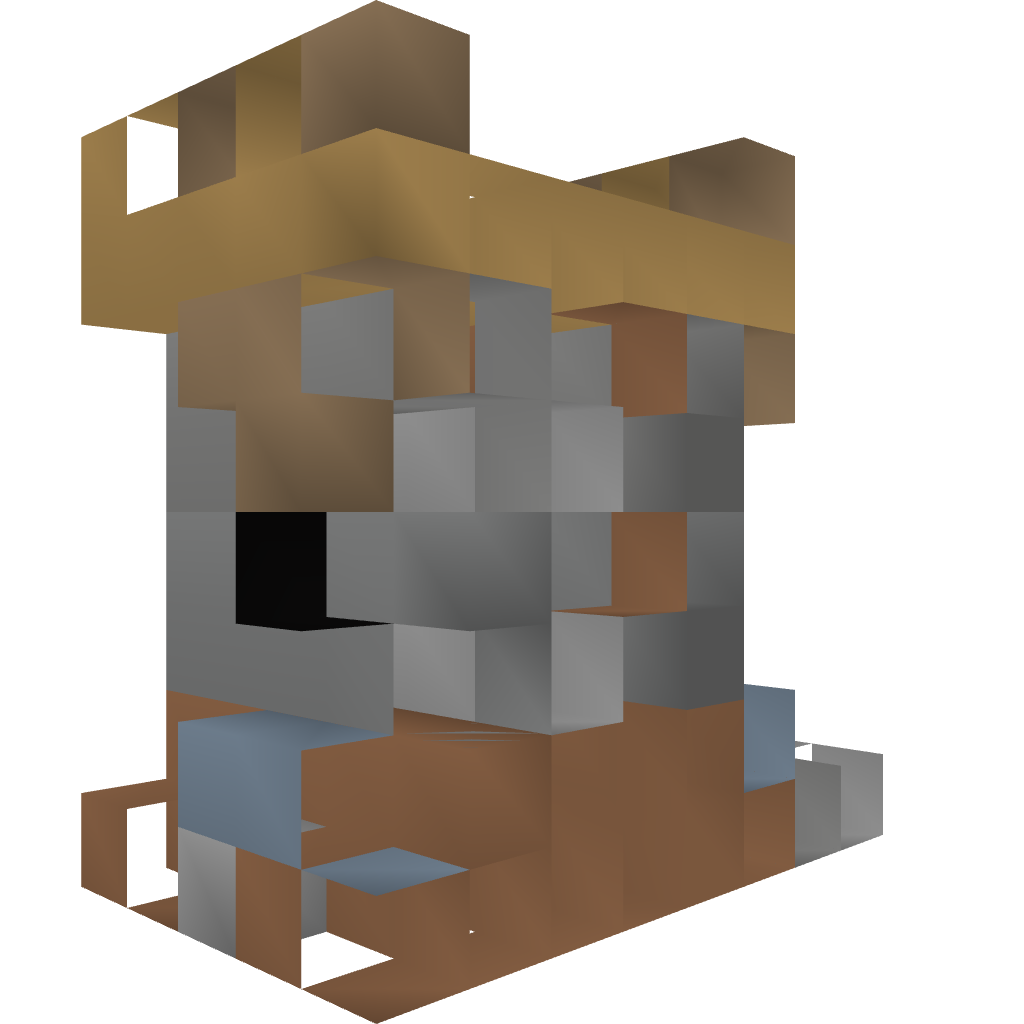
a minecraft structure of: Wall: Segment